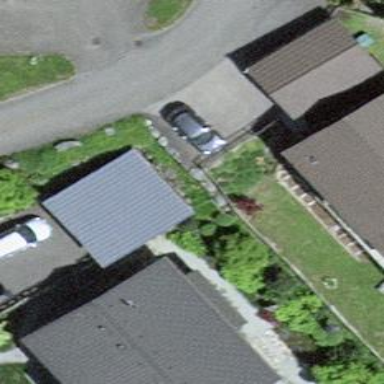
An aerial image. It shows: View of roof of building.